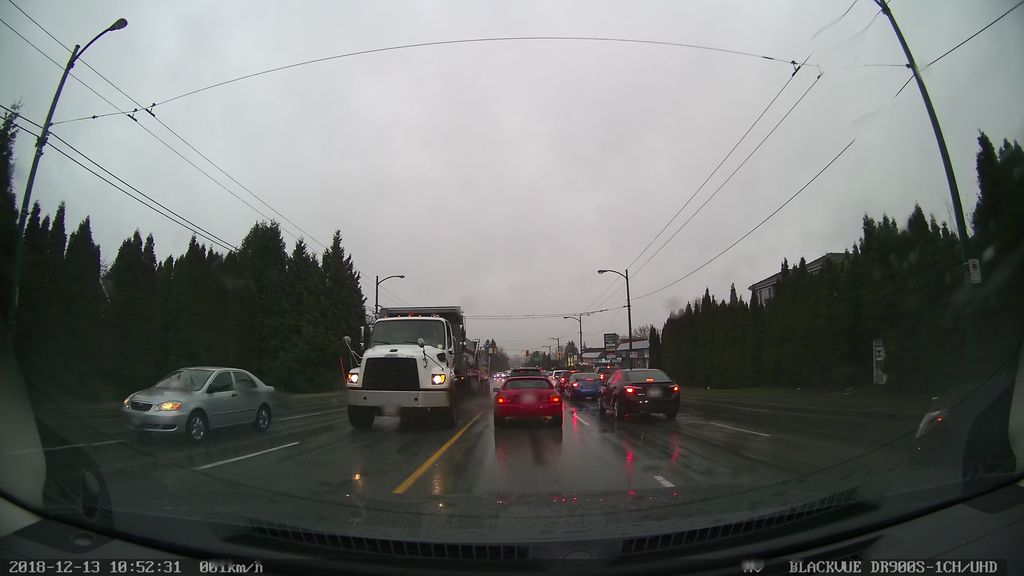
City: vancouver